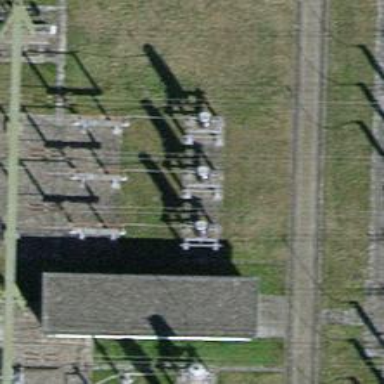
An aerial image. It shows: Bay for power line.